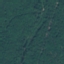
Label: Forest